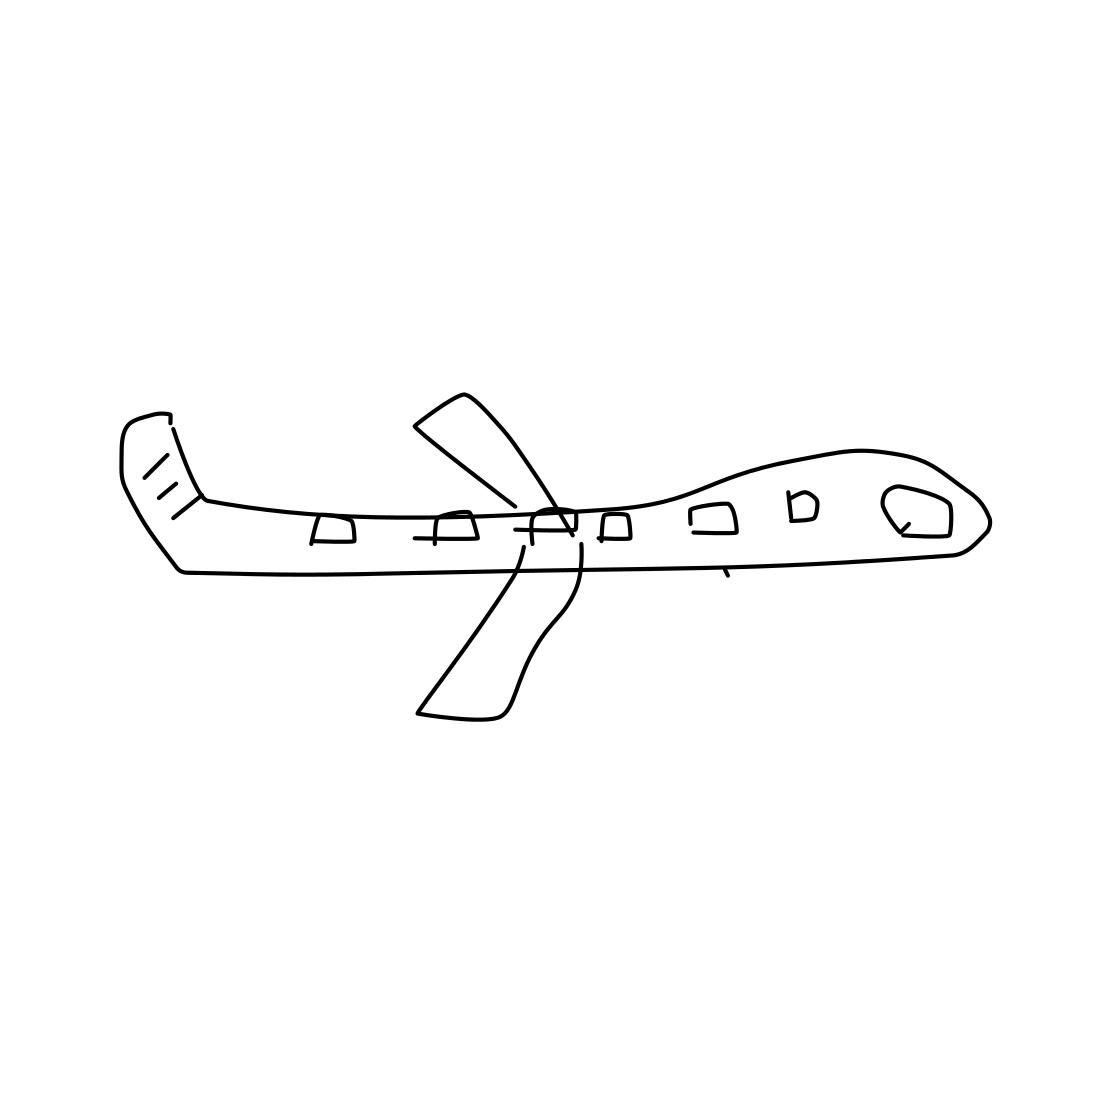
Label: airplane